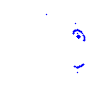
Particle: pion